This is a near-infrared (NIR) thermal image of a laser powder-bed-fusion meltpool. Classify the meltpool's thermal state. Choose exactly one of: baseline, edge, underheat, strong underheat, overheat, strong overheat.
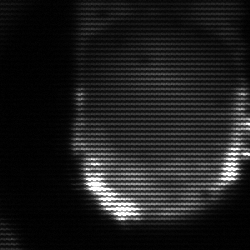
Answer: baseline